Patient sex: F
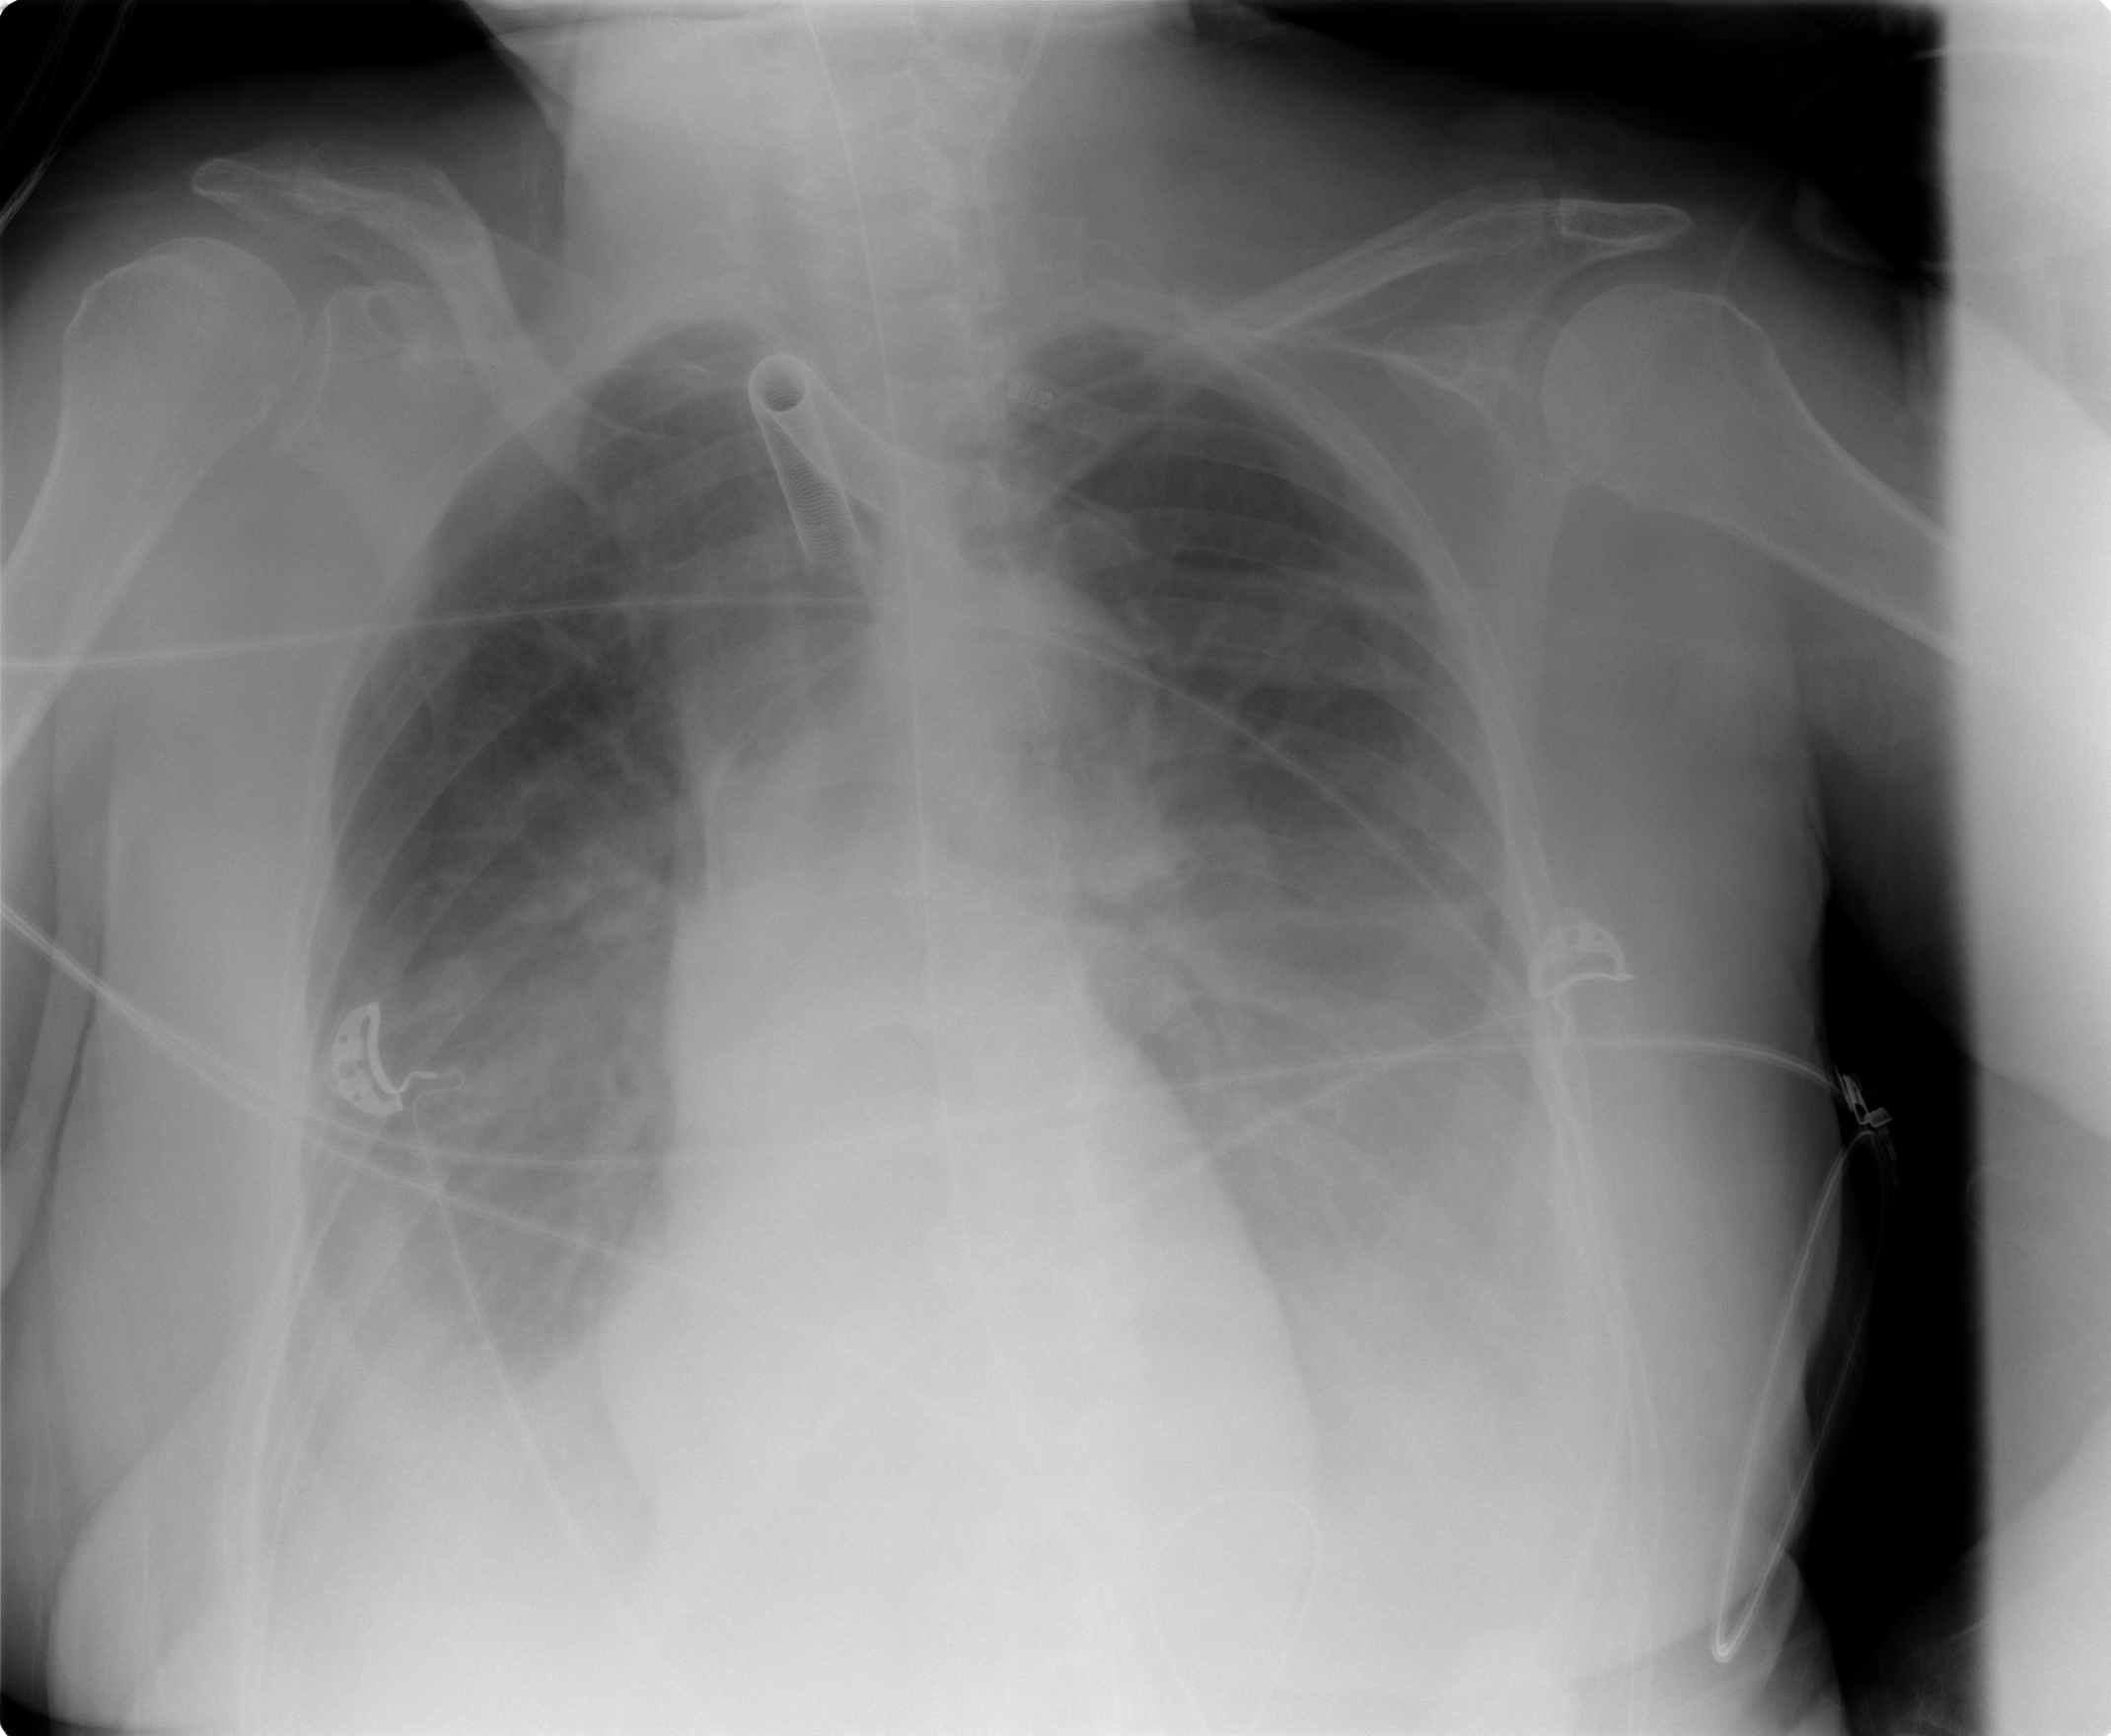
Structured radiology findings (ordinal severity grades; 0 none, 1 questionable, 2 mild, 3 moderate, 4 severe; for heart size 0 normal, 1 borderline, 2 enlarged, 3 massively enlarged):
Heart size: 0
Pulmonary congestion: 2
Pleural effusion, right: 3
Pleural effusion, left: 3
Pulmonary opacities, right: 2
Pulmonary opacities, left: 2
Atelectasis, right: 2
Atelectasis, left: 2